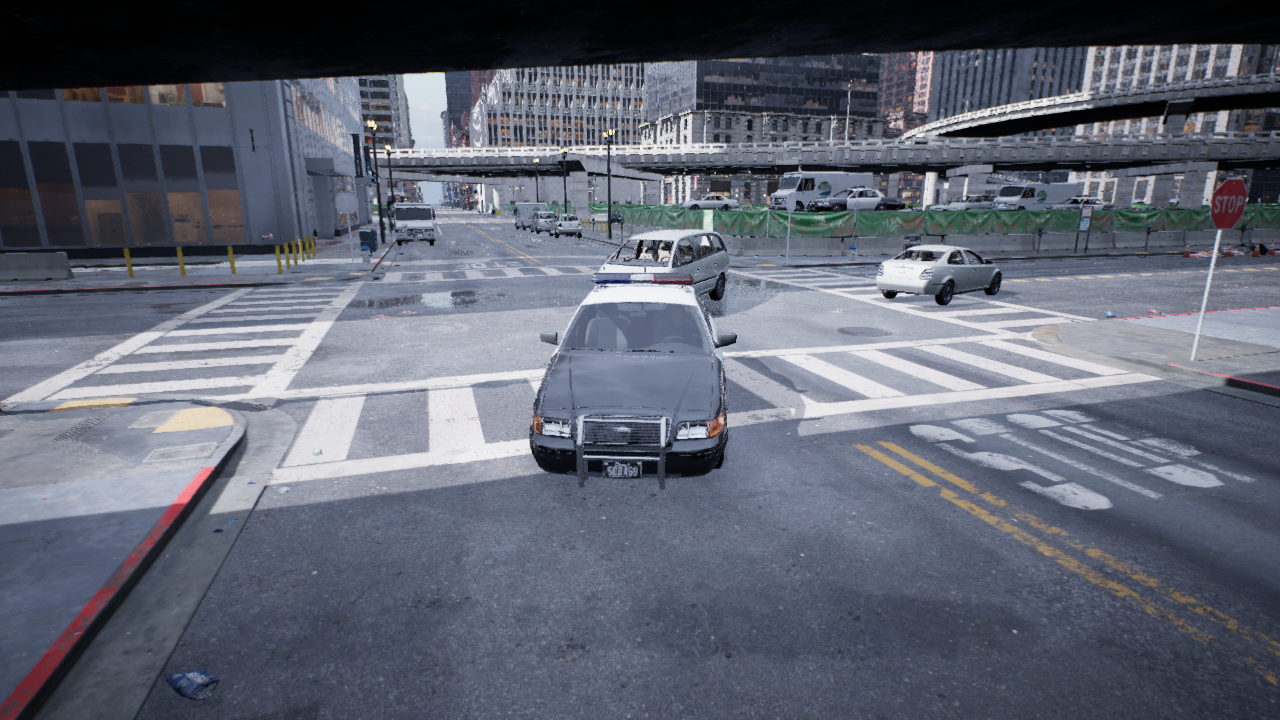
Venue: intersection
Lighting: overcast
Vehicle rig: sedan